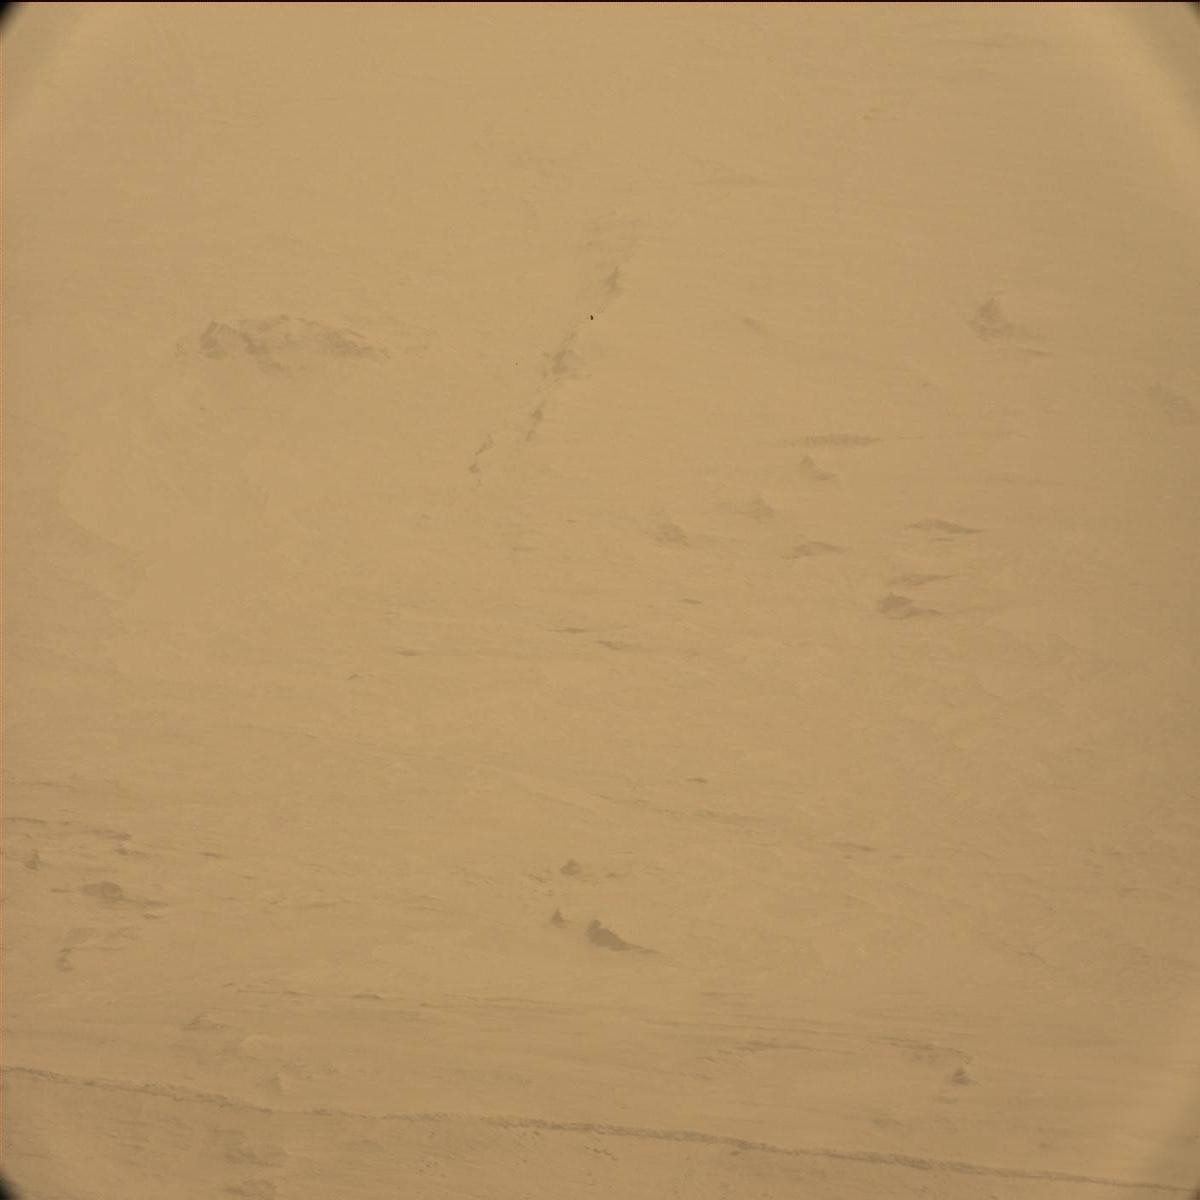
Terrain classes present: Ridge